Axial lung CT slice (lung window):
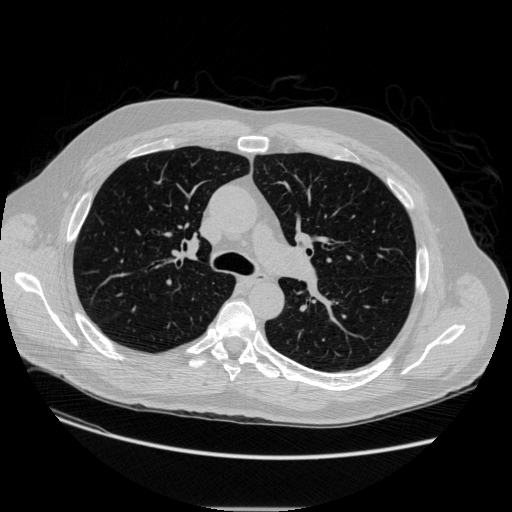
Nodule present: no